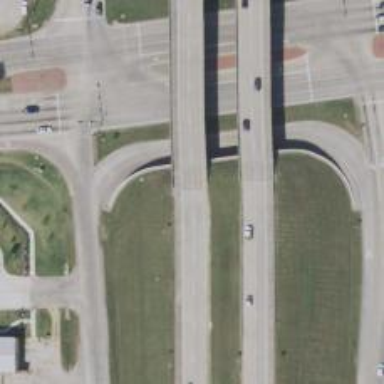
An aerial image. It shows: Bridge over trunk highway expressway.